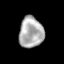
Tissue: skin
Cell type: Epithelial cells
Senescence score: 0.7296
Nuclear area (px): 731
Mean DAPI intensity: 174.259